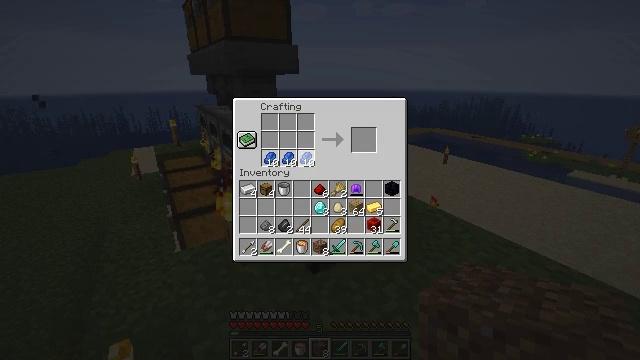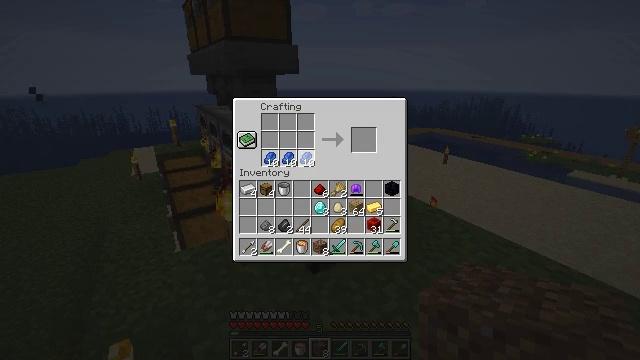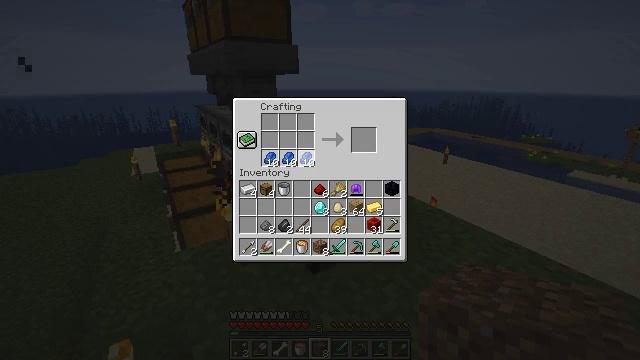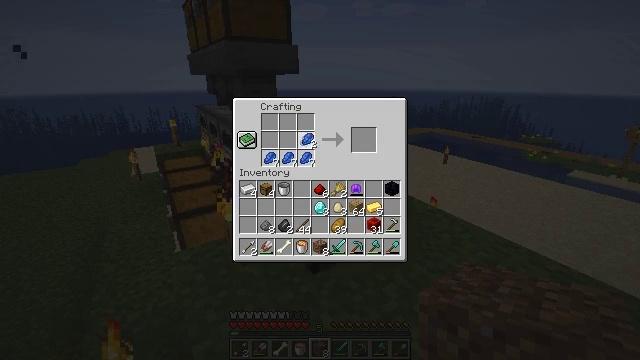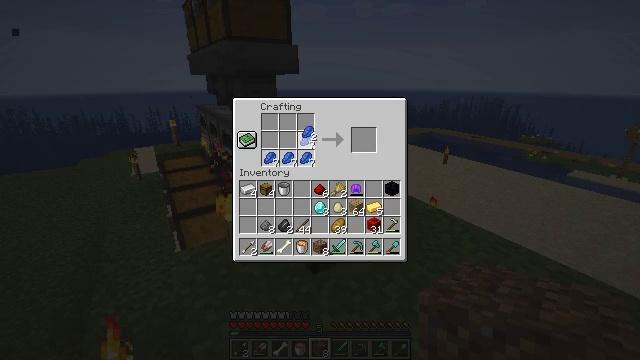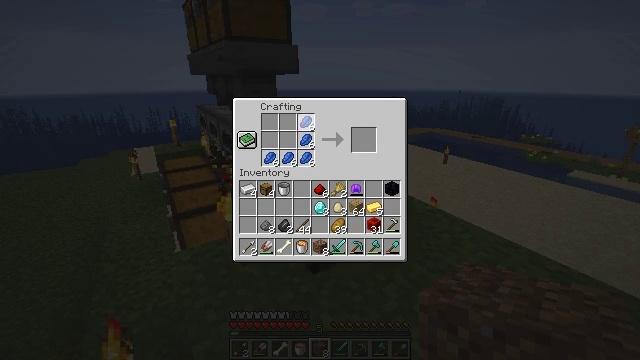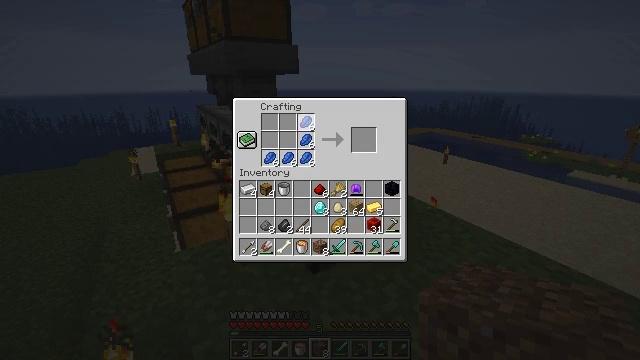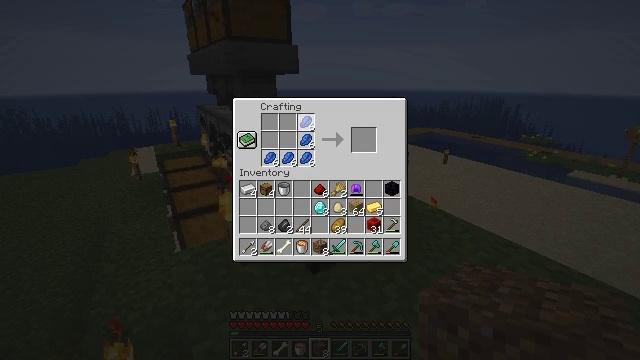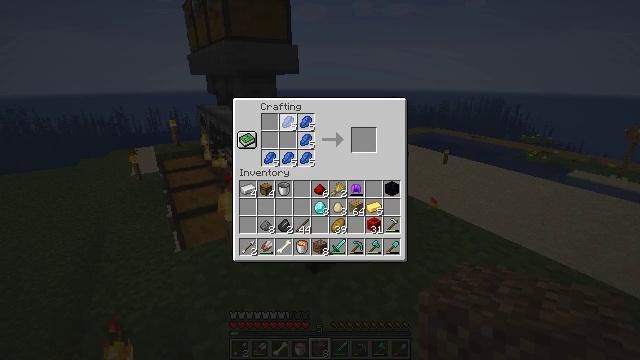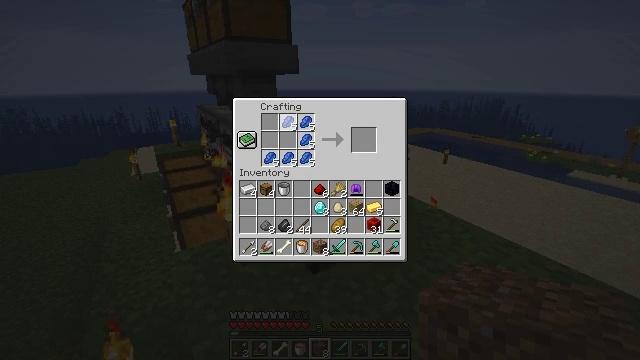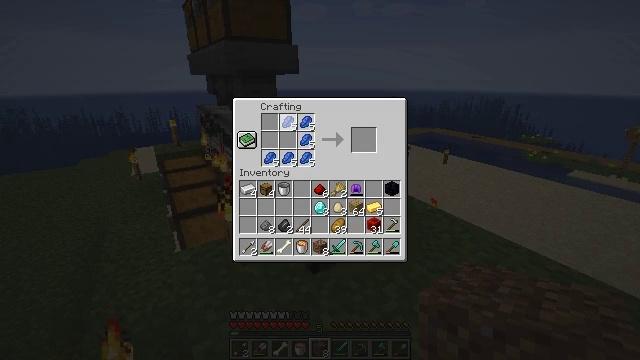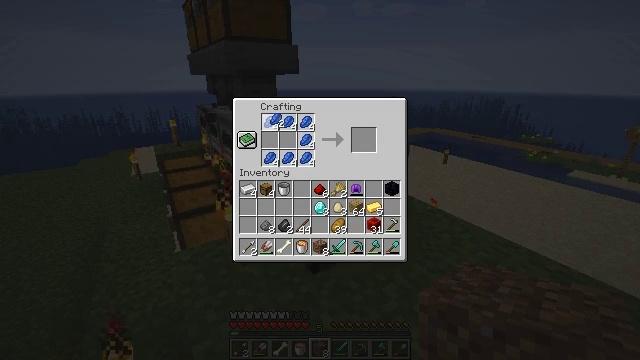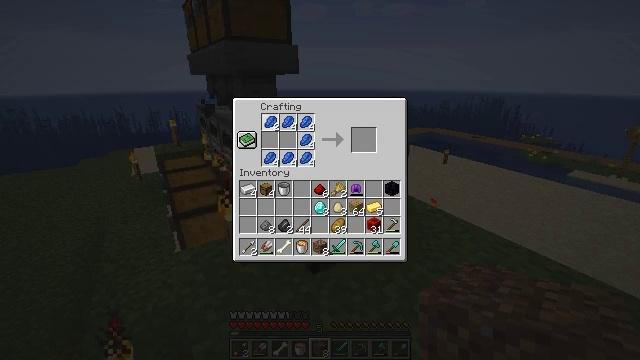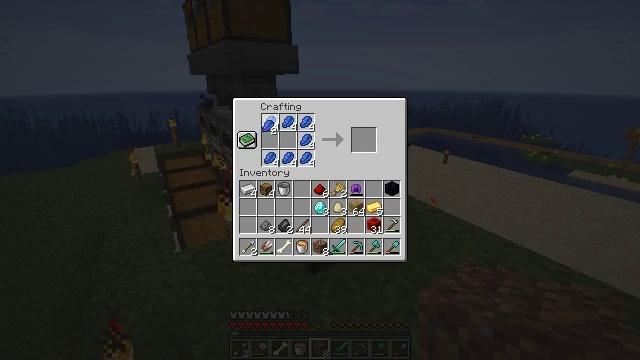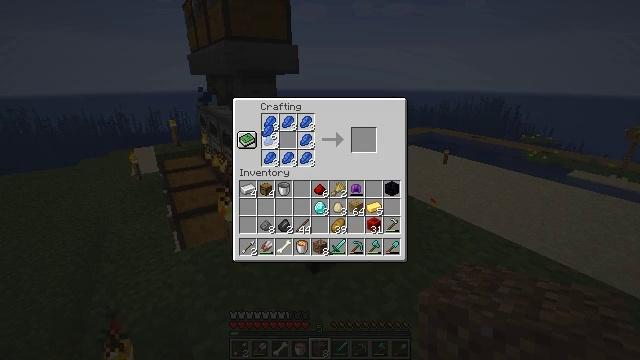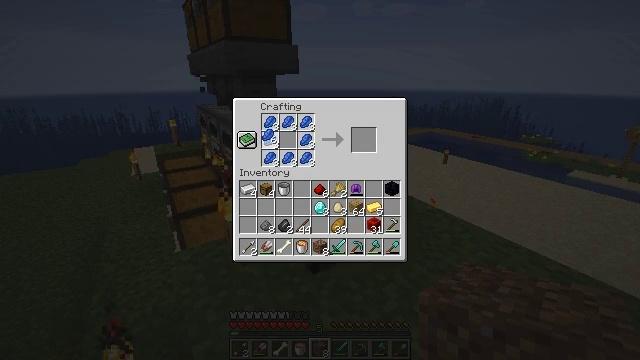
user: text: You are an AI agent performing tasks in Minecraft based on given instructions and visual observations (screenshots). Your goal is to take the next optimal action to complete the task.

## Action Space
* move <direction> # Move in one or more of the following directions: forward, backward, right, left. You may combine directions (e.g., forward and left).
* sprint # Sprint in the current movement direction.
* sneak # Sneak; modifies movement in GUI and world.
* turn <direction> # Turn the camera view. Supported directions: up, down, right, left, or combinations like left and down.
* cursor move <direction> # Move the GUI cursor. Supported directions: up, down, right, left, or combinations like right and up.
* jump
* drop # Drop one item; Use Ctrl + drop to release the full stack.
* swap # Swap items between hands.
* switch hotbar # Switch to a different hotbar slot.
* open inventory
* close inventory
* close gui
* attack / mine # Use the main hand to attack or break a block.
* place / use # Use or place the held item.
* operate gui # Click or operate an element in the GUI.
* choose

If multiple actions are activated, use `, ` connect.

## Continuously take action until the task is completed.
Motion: motion action
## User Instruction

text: Interact with the crafting table and form a lapis block.
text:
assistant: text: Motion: operate gui
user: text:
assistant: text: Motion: operate gui
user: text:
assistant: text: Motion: cursor move up, operate gui
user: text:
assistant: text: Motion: cursor move up, operate gui
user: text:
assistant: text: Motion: operate gui
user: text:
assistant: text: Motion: operate gui
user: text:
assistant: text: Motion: operate gui
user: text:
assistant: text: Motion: operate gui
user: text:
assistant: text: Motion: operate gui
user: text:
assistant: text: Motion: operate gui
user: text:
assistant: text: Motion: operate gui
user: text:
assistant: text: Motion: operate gui
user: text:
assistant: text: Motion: operate gui
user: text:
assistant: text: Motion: operate gui
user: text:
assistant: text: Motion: operate gui
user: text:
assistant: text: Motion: operate gui
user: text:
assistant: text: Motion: operate gui
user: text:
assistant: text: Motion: operate gui
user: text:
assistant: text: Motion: operate gui
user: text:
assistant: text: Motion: operate gui
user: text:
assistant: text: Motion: operate gui
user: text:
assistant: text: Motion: operate gui
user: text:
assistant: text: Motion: operate gui
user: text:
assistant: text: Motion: operate gui
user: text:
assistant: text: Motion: operate gui
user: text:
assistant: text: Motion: no_op
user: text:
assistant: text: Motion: no_op
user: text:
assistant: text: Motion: cursor move down
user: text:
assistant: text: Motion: cursor move down
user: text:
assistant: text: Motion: no_op